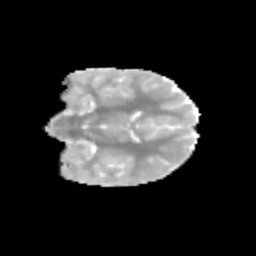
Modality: MD
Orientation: coronal
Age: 9
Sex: female
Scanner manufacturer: siemens
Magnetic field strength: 3 T
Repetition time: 3.8 s
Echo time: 0.07 s